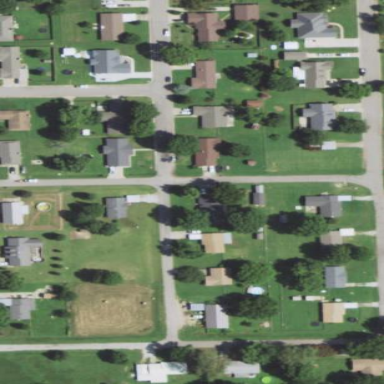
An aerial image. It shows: Residential area within neighborhood.